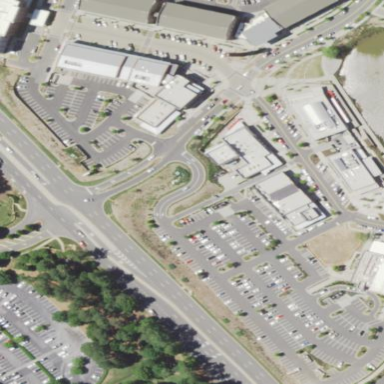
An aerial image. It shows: Retail area.